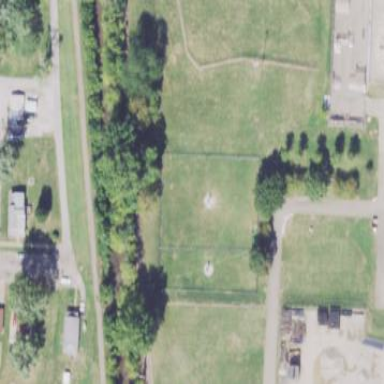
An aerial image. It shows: Dog park for leisure land.